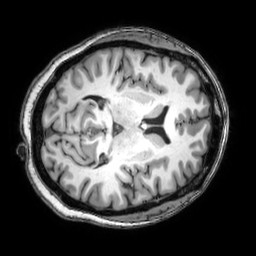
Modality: T1w
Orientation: axial
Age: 55
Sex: female
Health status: healthy
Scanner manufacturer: philips
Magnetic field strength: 3 T
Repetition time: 0.00814 s
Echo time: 0.003722 s